Question: We are using TFS2010 to do our builds. The screenshot below depicts a typical build report from a successful build. The build is a manual build, kicked off by a user at the a desired time and does not have a specific changeset specified on the build definition.
The top line of the build report states that the build was triggered for a particular changeset number (35264), however that changeset number is a changeset which has nothing to do with the associated changesets that were used to generate the build. The changeset number provided at the top of the build report is higher than any of the associated changesets and for a source path which is not referenced in the build definition. The 'Build Explorer' also lists this changeset number in a column labeled 'Source Version'.
I would expect the number at the top of the build report to be changeset 35262, which is the associated changeset with the build. Why would TFS report an arbitrary changeset number when I queue a build? Is this number being reported the current max changeset number in the Team Project Collection at the time of the build?
I am having a difficulty understanding what this changeset number is and what it represents and looking for someone to help clarify this number.

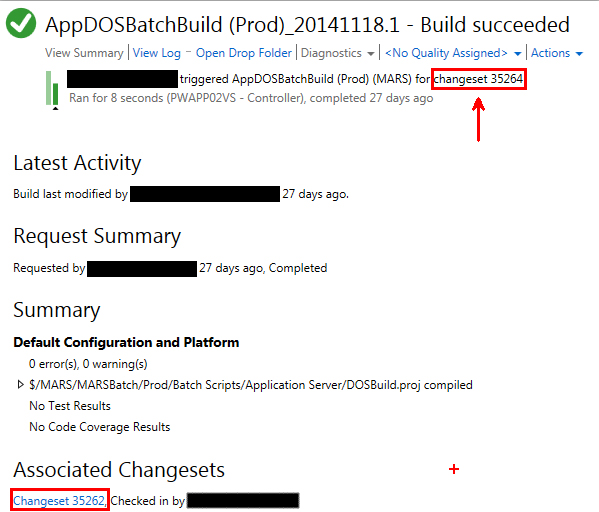
Answer: Changeset is not specific to a folder or branch. Instead it isba global high watermark.
If you do a checkin anywhere in the system the checkin number will increment and any new builds will use that number as long as they are set to build the latest code.